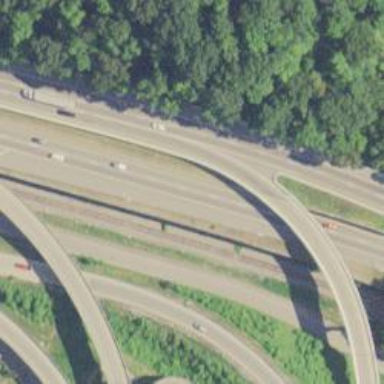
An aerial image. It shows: Motorway link.